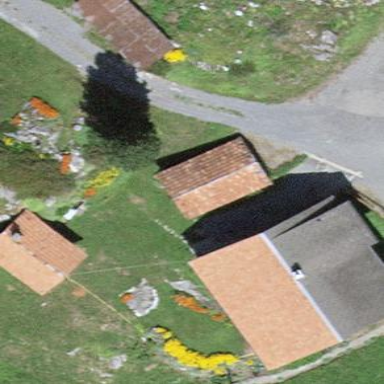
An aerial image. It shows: Residential building.